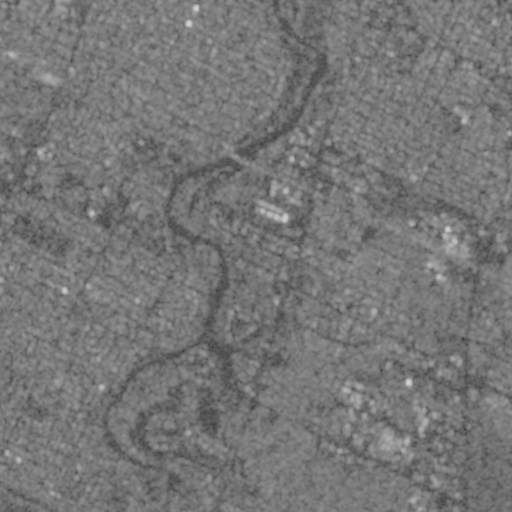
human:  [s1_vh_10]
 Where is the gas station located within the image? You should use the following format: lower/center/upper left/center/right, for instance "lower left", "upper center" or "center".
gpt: The gas station is located in the lower right of the image.
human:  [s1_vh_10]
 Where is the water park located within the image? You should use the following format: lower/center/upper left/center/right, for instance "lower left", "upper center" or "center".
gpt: The water park is located in the center right of the image.
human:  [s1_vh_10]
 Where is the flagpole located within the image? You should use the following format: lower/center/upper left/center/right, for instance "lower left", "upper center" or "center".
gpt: The flagpole is located in the center left of the image.
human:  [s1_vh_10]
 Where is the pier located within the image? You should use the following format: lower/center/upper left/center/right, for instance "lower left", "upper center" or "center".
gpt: The pier is located in the lower left of the image.
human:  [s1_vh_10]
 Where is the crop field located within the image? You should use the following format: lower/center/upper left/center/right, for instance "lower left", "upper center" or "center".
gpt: There is no crop field in the image.

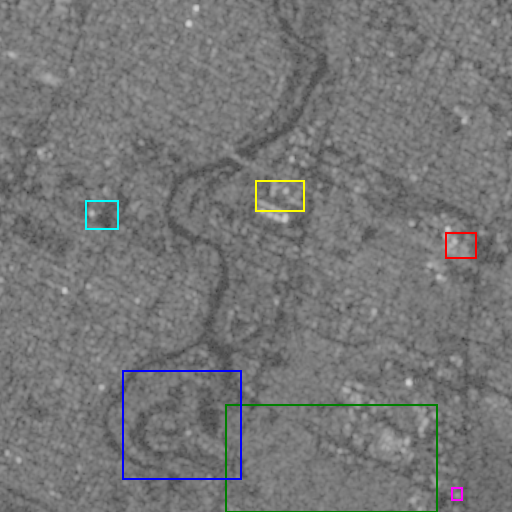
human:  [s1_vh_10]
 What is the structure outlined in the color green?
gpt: The structure outlined in green is a crop field.
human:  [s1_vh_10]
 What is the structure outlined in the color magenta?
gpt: The structure outlined in magenta is a gas station.
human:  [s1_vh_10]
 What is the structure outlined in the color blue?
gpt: The structure outlined in blue is a park.
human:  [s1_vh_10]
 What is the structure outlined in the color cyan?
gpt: The structure outlined in cyan is a parking lot.
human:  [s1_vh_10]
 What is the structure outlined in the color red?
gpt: The structure outlined in red is a building.
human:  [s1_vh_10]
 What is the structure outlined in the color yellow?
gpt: The structure outlined in yellow is a building.
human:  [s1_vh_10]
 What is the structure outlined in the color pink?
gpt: There is no pink outline.